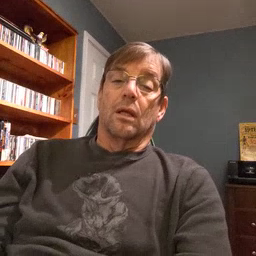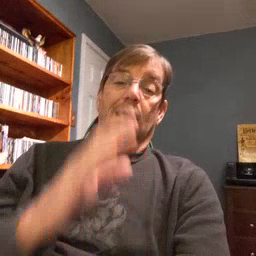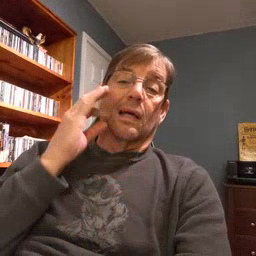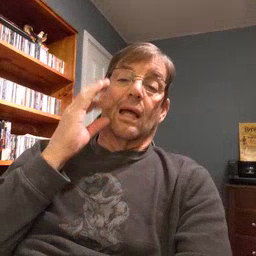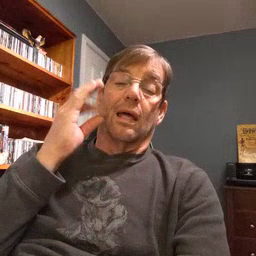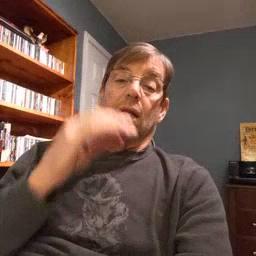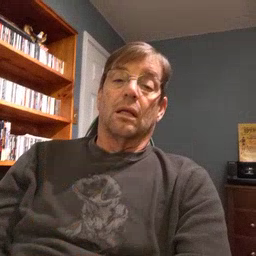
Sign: cat